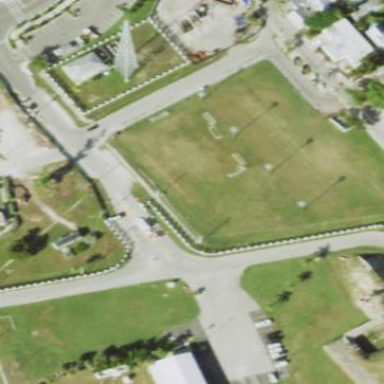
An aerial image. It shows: Park with facilities for American football.